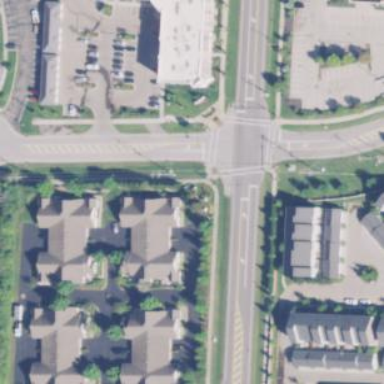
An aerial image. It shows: Crossing with line markings on the road.